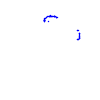
Particle: proton